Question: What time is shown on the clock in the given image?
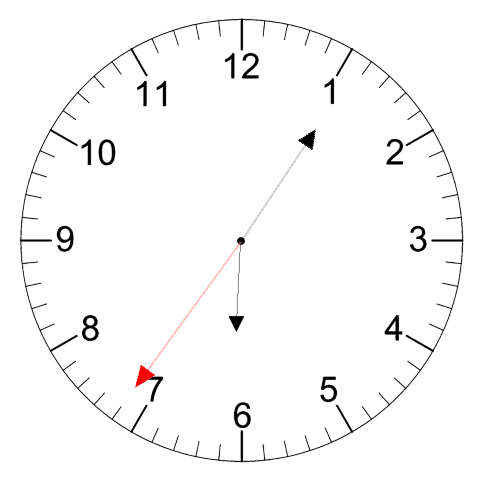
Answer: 06:05:36